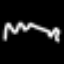
Label: squiggle